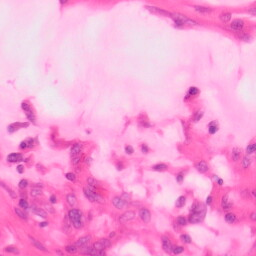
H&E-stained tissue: Colon